Question: I'm trying to make sense of the Visual Studio options: What's the difference between "Save all changes" and "Save Changes To Open Documents Only"?

How could you have unsaved changes in a document while it is NOT open in the IDE?
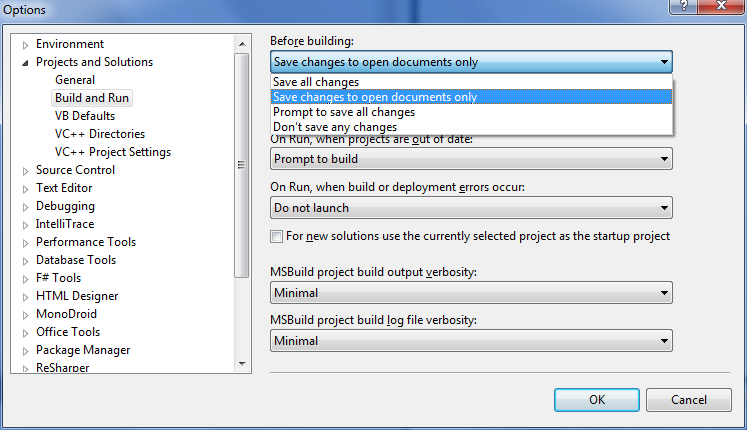
Answer: This is probably related to project files, solution files, and other files which are automatically changed without having to do any editing in a file.
If those files are under source control the effect of what is saved is much more obvious.